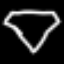
Label: diamond